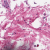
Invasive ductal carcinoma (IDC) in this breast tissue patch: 0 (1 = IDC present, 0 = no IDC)